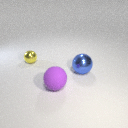
small yellow metal sphere behind large purple rubber sphere